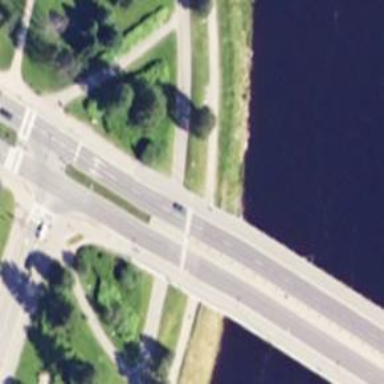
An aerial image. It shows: Primary highway on cable-stayed bridge with asphalt surface.